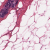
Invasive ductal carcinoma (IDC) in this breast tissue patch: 0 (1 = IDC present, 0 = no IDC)